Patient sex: M
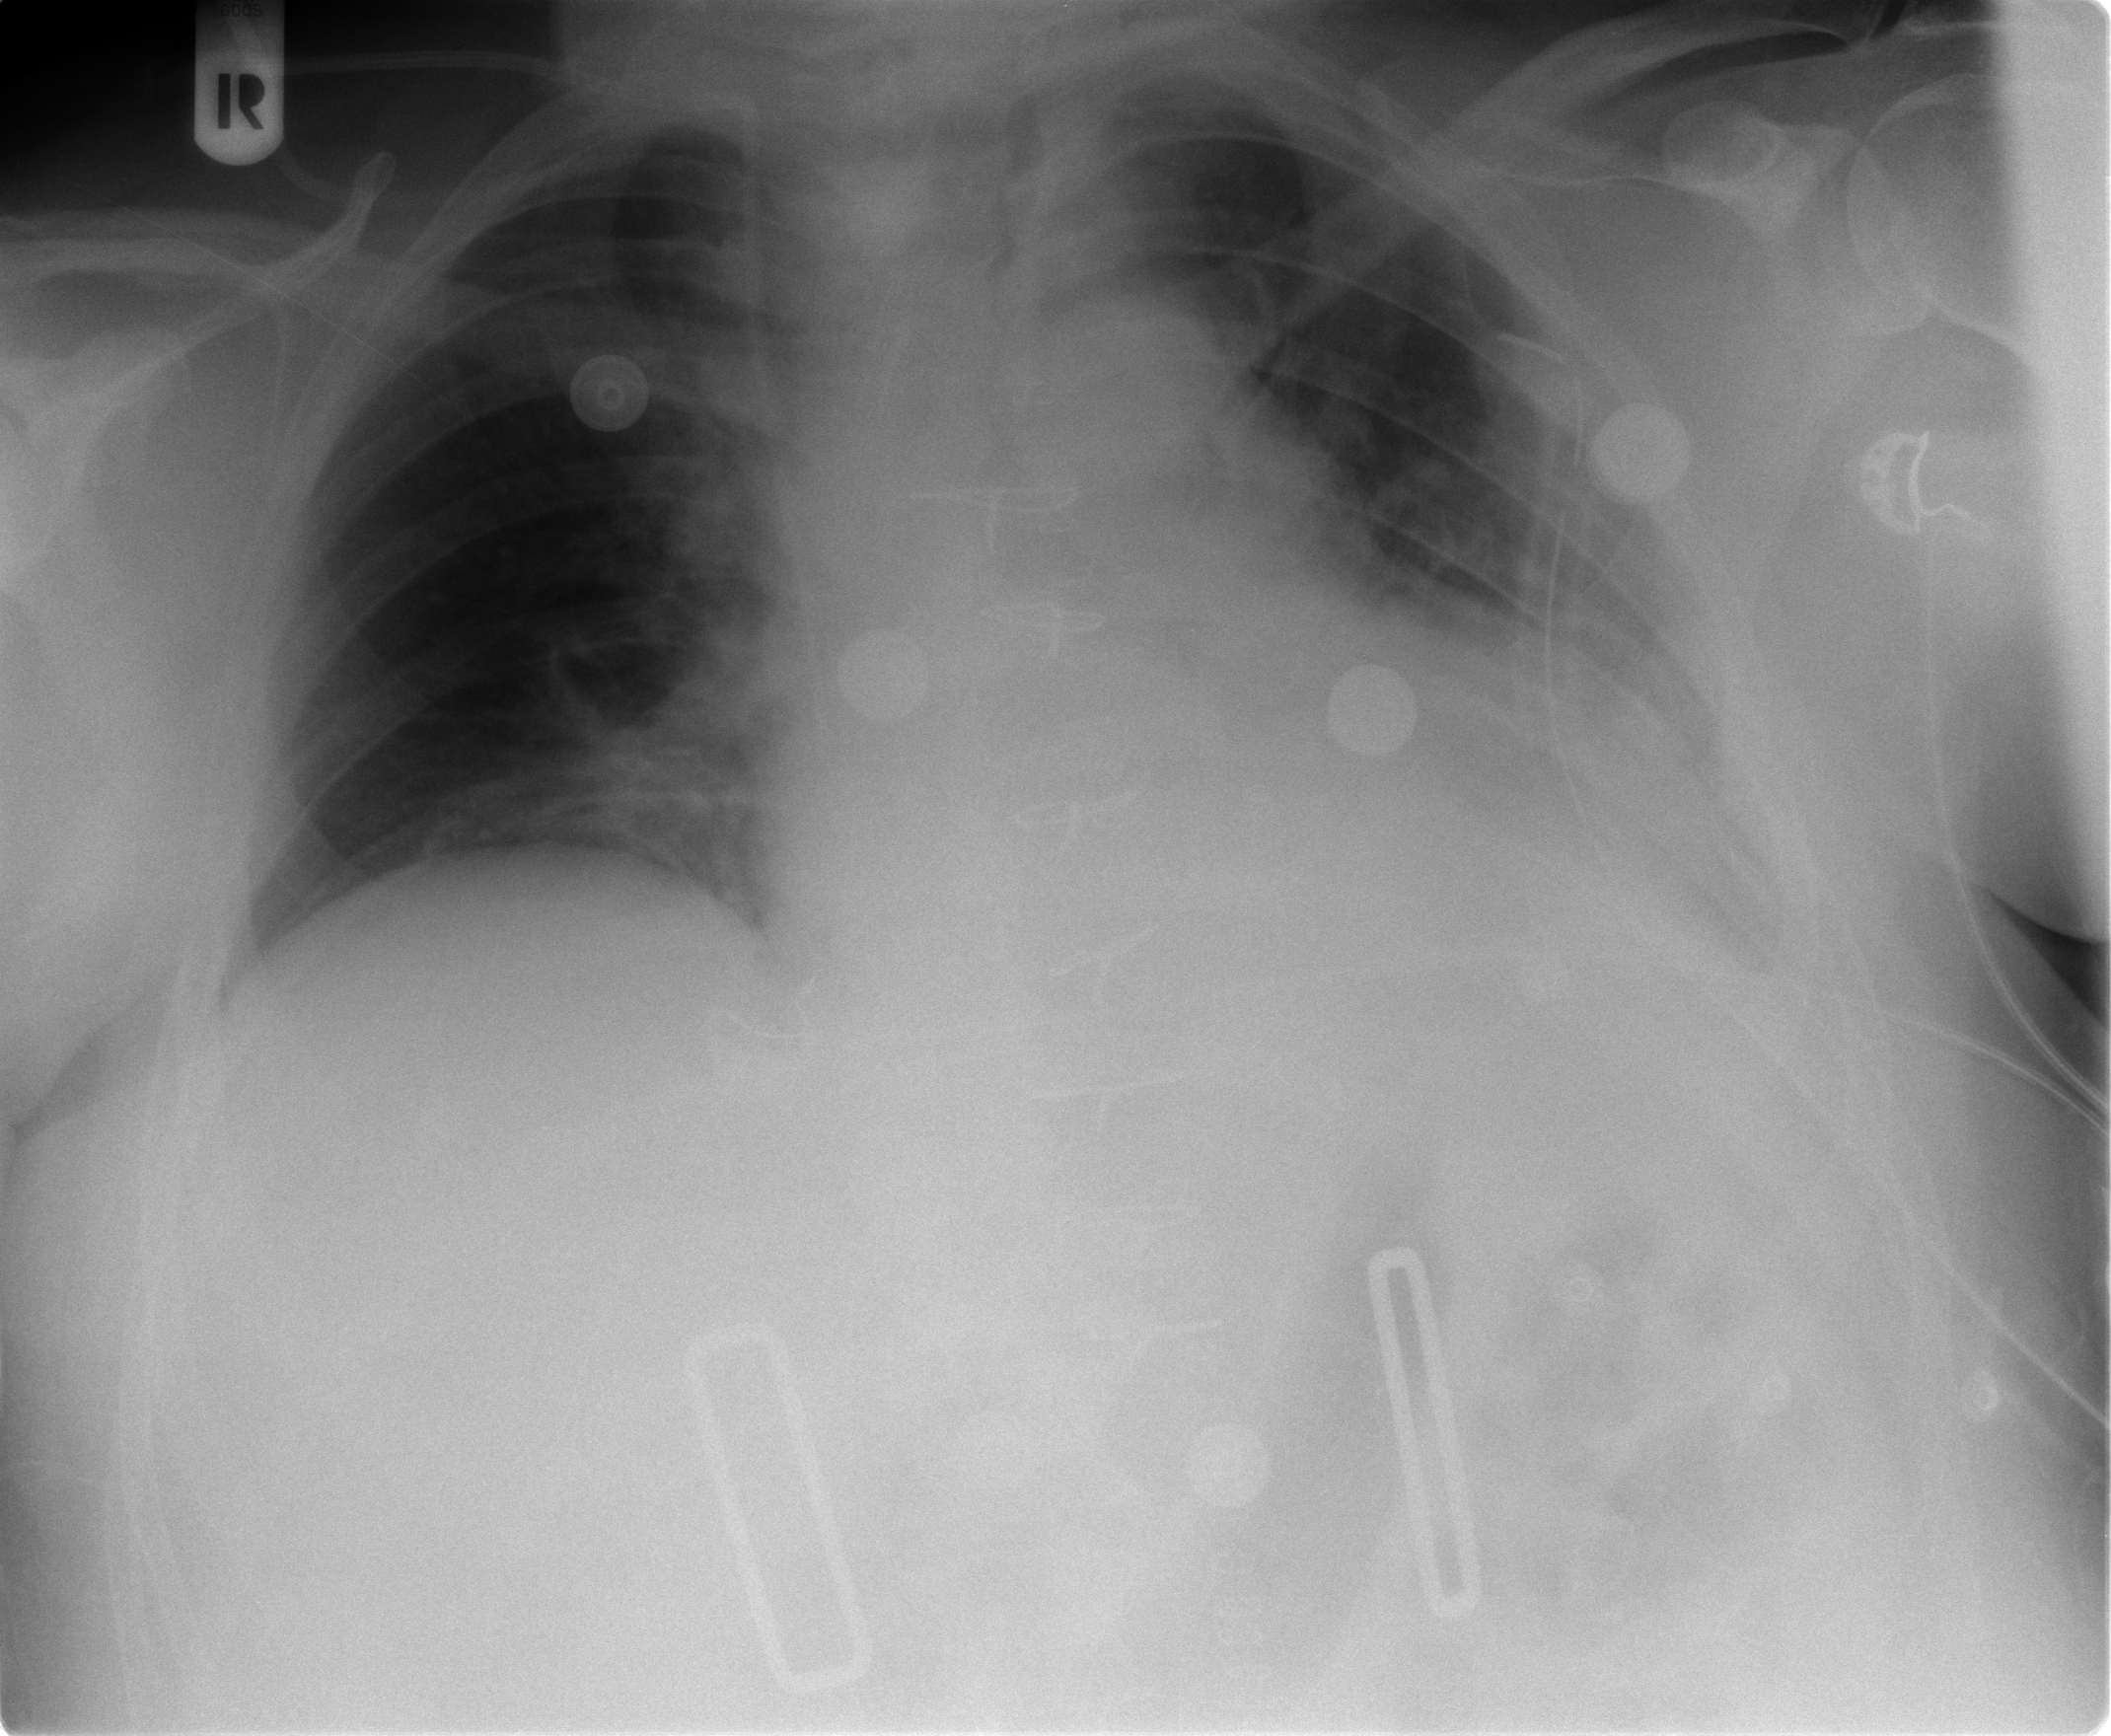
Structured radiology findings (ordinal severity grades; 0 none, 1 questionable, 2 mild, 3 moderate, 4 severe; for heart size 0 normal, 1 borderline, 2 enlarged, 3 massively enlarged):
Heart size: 2
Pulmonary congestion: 2
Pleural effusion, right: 0
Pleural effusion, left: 2
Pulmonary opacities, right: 0
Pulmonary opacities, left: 0
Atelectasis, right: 0
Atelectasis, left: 2